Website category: university
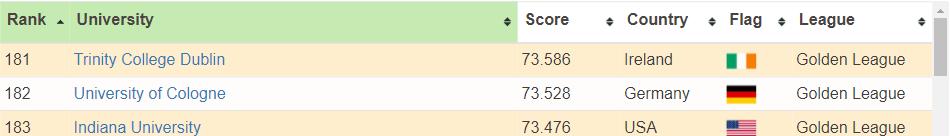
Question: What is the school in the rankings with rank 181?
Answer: Trinity College Dublin

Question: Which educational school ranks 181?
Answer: Trinity College Dublin

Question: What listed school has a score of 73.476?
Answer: Indiana University

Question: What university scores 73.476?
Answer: Indiana University

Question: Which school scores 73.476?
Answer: Indiana University

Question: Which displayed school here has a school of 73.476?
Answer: Indiana University

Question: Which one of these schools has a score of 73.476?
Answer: Indiana University

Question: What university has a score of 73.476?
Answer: Indiana University

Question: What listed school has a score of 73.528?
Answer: University of Cologne

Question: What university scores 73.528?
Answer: University of Cologne

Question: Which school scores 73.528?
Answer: University of Cologne

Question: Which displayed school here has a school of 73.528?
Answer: University of Cologne

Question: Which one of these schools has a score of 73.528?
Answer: University of Cologne

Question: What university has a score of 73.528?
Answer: University of Cologne

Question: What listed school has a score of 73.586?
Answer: Trinity College Dublin

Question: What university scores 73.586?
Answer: Trinity College Dublin

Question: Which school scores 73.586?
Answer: Trinity College Dublin

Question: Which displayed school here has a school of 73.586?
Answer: Trinity College Dublin

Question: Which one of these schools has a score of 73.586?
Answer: Trinity College Dublin

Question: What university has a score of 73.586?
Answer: Trinity College Dublin

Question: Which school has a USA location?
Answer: Indiana University

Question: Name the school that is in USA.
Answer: Indiana University

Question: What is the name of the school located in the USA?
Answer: Indiana University

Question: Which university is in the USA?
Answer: Indiana University

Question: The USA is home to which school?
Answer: Indiana University

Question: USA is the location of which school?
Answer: Indiana University

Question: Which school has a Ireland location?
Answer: Trinity College Dublin

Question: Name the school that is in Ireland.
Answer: Trinity College Dublin

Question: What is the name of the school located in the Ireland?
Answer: Trinity College Dublin

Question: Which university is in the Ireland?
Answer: Trinity College Dublin

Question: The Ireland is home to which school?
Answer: Trinity College Dublin

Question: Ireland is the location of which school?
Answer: Trinity College Dublin

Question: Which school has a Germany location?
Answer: University of Cologne

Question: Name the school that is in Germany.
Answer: University of Cologne

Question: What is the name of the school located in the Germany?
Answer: University of Cologne

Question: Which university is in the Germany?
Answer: University of Cologne

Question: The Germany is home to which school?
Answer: University of Cologne

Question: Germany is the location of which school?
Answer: University of Cologne